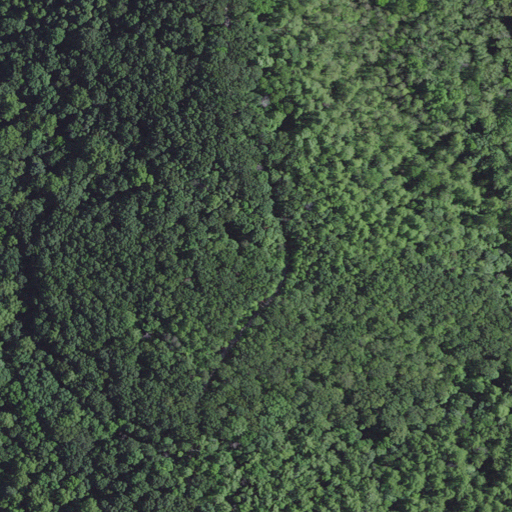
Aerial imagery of mountain in Kentucky named Happy Top Mountain containing deciduous forest and open development